Question: I have a problem when receiving a response from a web service. The request and response are suppose to be like this:
Request:
'''
{
"icno": "880808145588",
"password": "12345abcdejklll"
}
'''
Response:
'''
{
"status": "0", //success=0, fail=1
"userId": 1
}
'''
Then I try on Postman, the result is similar like above.

But if I try on my mobile app (Cordova based), it returned otherwise, not what I wanted.
Result:
'''
{"readyState":4,"responseText":"<html><head><title>Apache Tomcat/7.0.54 - Error report</title><style><!--H1 {font-family:Tahoma,Arial,sans-serif;color:white;background-color:#525D76;font-size:22px;} H2 {font-family:Tahoma,Arial,sans-serif;color:white;background-color:#525D76;font-size:16px;} H3 {font-family:Tahoma,Arial,sans-serif;color:white;background-color:#525D76;font-size:14px;} BODY {font-family:Tahoma,Arial,sans-serif;color:black;background-color:white;} B {font-family:Tahoma,Arial,sans-serif;color:white;background-color:#525D76;} P {font-family:Tahoma,Arial,sans-serif;background:white;color:black;font-size:12px;}A {color : black;}A.name {color : black;}HR {color : #525D76;}--></style> </head><body><h1>HTTP Status 500 - org.codehaus.jackson.JsonParseException: Unexpected character ('i' (code 105)): expected a valid value (number, String, array, object, 'true', 'false' or 'null')</h1><HR size="1" noshade="noshade"><p><b>type</b> Exception report</p><p><b>message</b> <u>org.codehaus.jackson.JsonParseException: Unexpected character ('i' (code 105)): expected a valid value (number, String, array, object, 'true', 'false' or 'null')</u></p><p><b>description</b> <u>The server encountered an internal error that prevented it from fulfilling this request.</u></p><p><b>exception</b> <pre>javax.servlet.ServletException: org.codehaus.jackson.JsonParseException: Unexpected character ('i' (code 105)): expected a valid value (number, String, array, object, 'true', 'false' or 'null')
at [Source: org.apache.catalina.connector.CoyoteInputStream@355a0e8e; line: 1, column: 2]
com.sun.jersey.spi.container.servlet.WebComponent.service(WebComponent.java:420)
com.sun.jersey.spi.container.servlet.ServletContainer.service(ServletContainer.java:538)
com.sun.jersey.spi.container.servlet.ServletContainer.service(ServletContainer.java:716)
javax.servlet.http.HttpServlet.service(HttpServlet.java:727)
org.apache.tomcat.websocket.server.WsFilter.doFilter(WsFilter.java:52)
</pre></p><p><b>root cause</b> <pre>org.codehaus.jackson.JsonParseException: Unexpected character ('i' (code 105)): expected a valid value (number, String, array, object, 'true', 'false' or 'null')
at [Source: org.apache.catalina.connector.CoyoteInputStream@355a0e8e; line: 1, column: 2]
org.codehaus.jackson.JsonParser._constructError(JsonParser.java:1432)
org.codehaus.jackson.impl.JsonParserMinimalBase._reportError(JsonParserMinimalBase.java:385)
org.codehaus.jackson.impl.JsonParserMinimalBase._reportUnexpectedChar(JsonParserMinimalBase.java:306)
org.codehaus.jackson.impl.Utf8StreamParser._handleUnexpectedValue(Utf8StreamParser.java:2084)
org.codehaus.jackson.impl.Utf8StreamParser._nextTokenNotInObject(Utf8StreamParser.java:600)
org.codehaus.jackson.impl.Utf8StreamParser.nextToken(Utf8StreamParser.java:486)
org.codehaus.jackson.map.ObjectMapper._initForReading(ObjectMapper.java:2761)
org.codehaus.jackson.map.ObjectMapper._readValue(ObjectMapper.java:2682)
org.codehaus.jackson.map.ObjectMapper.readValue(ObjectMapper.java:1308)
org.codehaus.jackson.jaxrs.JacksonJsonProvider.readFrom(JacksonJsonProvider.java:419)
com.sun.jersey.json.impl.provider.entity.JacksonProviderProxy.readFrom(JacksonProviderProxy.java:139)
com.sun.jersey.spi.container.ContainerRequest.getEntity(ContainerRequest.java:483)
com.sun.jersey.server.impl.model.method.dispatch.EntityParamDispatchProvider$EntityInjectable.getValue(EntityParamDispatchProvider.java:123)
com.sun.jersey.server.impl.inject.InjectableValuesProvider.getInjectableValues(InjectableValuesProvider.java:46)
com.sun.jersey.server.impl.model.method.dispatch.AbstractResourceMethodDispatchProvider$EntityParamInInvoker.getParams(AbstractResourceMethodDispatchProvider.java:153)
com.sun.jersey.server.impl.model.method.dispatch.AbstractResourceMethodDispatchProvider$ResponseOutInvoker._dispatch(AbstractResourceMethodDispatchProvider.java:203)
com.sun.jersey.server.impl.model.method.dispatch.ResourceJavaMethodDispatcher.dispatch(ResourceJavaMethodDispatcher.java:75)
com.sun.jersey.server.impl.uri.rules.HttpMethodRule.accept(HttpMethodRule.java:302)
com.sun.jersey.server.impl.uri.rules.RightHandPathRule.accept(RightHandPathRule.java:147)
com.sun.jersey.server.impl.uri.rules.ResourceClassRule.accept(ResourceClassRule.java:108)
com.sun.jersey.server.impl.uri.rules.RightHandPathRule.accept(RightHandPathRule.java:147)
com.sun.jersey.server.impl.uri.rules.RootResourceClassesRule.accept(RootResourceClassesRule.java:84)
com.sun.jersey.server.impl.application.WebApplicationImpl._handleRequest(WebApplicationImpl.java:1480)
com.sun.jersey.server.impl.application.WebApplicationImpl._handleRequest(WebApplicationImpl.java:1411)
com.sun.jersey.server.impl.application.WebApplicationImpl.handleRequest(WebApplicationImpl.java:1360)
com.sun.jersey.server.impl.application.WebApplicationImpl.handleRequest(WebApplicationImpl.java:1350)
com.sun.jersey.spi.container.servlet.WebComponent.service(WebComponent.java:416)
com.sun.jersey.spi.container.servlet.ServletContainer.service(ServletContainer.java:538)
com.sun.jersey.spi.container.servlet.ServletContainer.service(ServletContainer.java:716)
javax.servlet.http.HttpServlet.service(HttpServlet.java:727)
org.apache.tomcat.websocket.server.WsFilter.doFilter(WsFilter.java:52)
</pre></p><p><b>note</b> <u>The full stack trace of the root cause is available in the Apache Tomcat/7.0.54 logs.</u></p><HR size="1" noshade="noshade"><h3>Apache Tomcat/7.0.54</h3></body></html>","status":500,"statusText":"Internal Server Error"}
'''
My js code
'''
$.ajax({
url: "xxxxxxxxxxxxxxxxxxxxxxxxxxxxxxxxxxxxxxxxxxxxxxxx",
type: "POST",
contentType: 'application/json',
data: formData,
dataType: "json",
complete: function(data) {
$("#loading").hide();
if (data.status == 0) {
sessionStorage("userId", data.userId);
$("body").load(path + "pages/back/menuPage.html");
$.getScript(path + "js/back/menuPage.js", function() {
if (currentPage.init) {
currentPage.init();
}
});
} else {
navigator.notification.alert('No. kad pengenalan dan kata laluan tidak sah. ', null, 'Amaran', 'Ok');
}
}
});
'''
What can I try to resolve this?
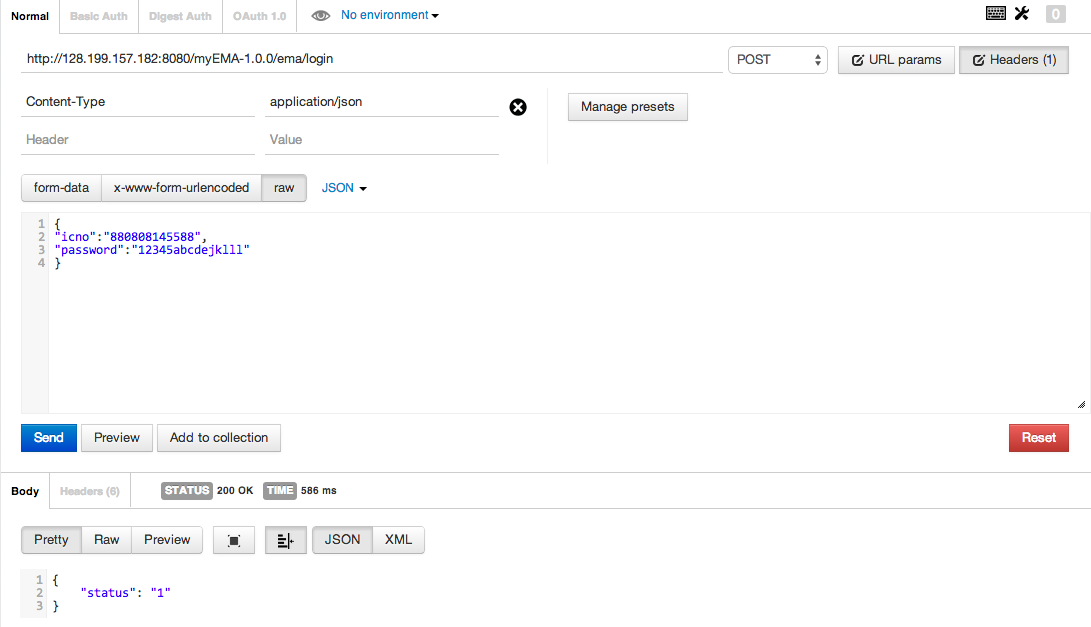
Answer: I already got the answer
'''
$.ajax({
url: "xxxxxxxxxxxxxxxxxxxxxxxxxxxxxxxxxxxxxxxxxxxxxxxx",
type: "POST",
contentType: 'application/json',
data: formData,
dataType: "json",
complete: function(data) {
$("#loading").hide();
if (data.status == 0) {
sessionStorage("userId", data.userId);
$("body").load(path + "pages/back/menuPage.html");
$.getScript(path + "js/back/menuPage.js", function() {
if (currentPage.init) {
currentPage.init();
}
});
} else {
navigator.notification.alert('No. kad pengenalan dan kata laluan tidak sah. ', null, 'Amaran', 'Ok');
}
}
});
'''